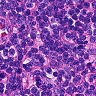
Metastatic tissue present: no